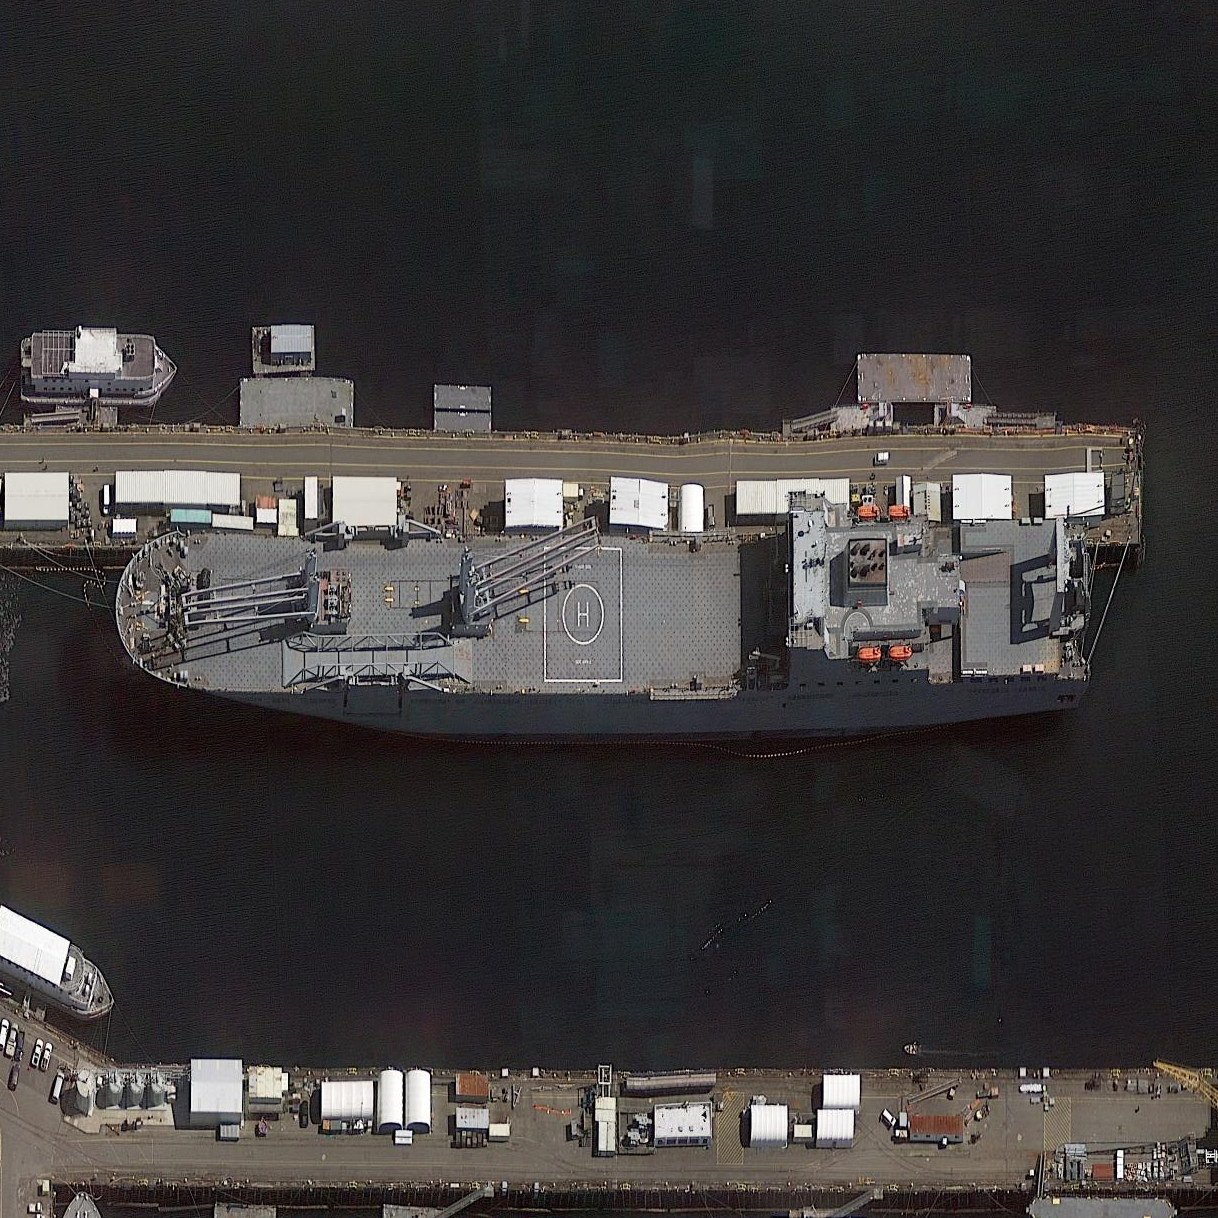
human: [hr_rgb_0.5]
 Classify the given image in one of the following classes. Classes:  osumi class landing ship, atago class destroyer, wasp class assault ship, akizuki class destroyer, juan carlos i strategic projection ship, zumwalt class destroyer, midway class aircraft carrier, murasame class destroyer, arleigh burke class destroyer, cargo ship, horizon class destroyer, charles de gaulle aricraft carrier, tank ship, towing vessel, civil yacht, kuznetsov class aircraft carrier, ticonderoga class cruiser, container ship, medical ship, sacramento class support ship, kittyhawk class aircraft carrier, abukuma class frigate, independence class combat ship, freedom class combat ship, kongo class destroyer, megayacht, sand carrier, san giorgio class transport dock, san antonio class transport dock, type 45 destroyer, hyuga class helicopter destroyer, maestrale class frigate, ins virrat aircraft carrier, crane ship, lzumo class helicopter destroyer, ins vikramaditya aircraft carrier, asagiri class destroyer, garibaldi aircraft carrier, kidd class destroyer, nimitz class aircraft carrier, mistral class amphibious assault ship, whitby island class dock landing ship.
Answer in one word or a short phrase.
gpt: Crane ship